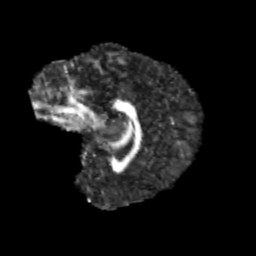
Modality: FA
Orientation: sagittal
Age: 12
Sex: female
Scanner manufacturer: siemens
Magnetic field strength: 3 T
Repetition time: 3.8 s
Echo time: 0.07 s